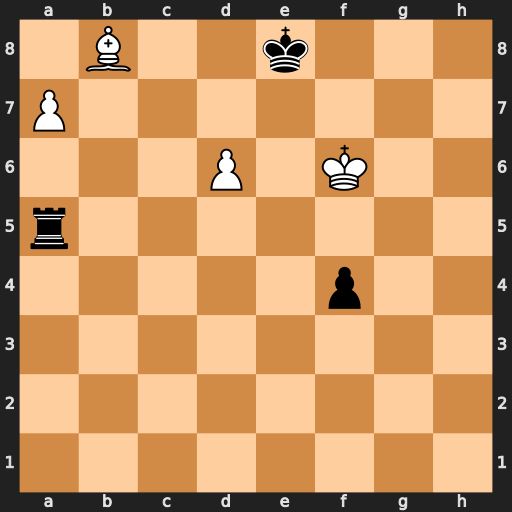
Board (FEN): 1B2k3/P7/3P1K2/r7/5p2/8/8/8
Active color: w
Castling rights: -
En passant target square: -
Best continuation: Ke6 Ra4 Bc7